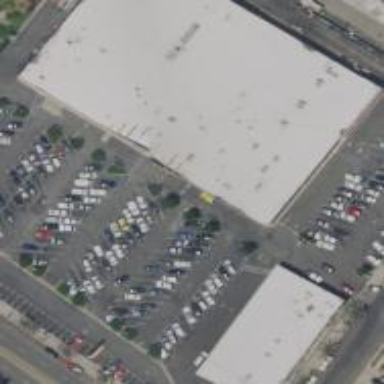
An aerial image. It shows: Supermarket.